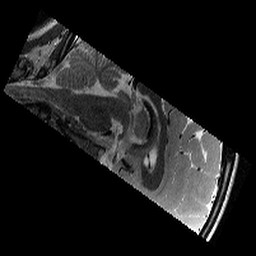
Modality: T2w
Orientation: sagittal
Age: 9
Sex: male
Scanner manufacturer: siemens
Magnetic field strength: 3 T
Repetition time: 9.23 s
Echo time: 0.067 s